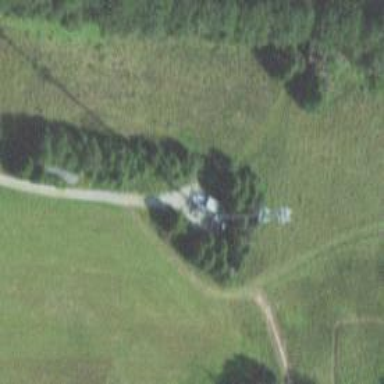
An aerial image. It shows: Man-made mast used for communication purposes.